Question: <URL>
I am trying to install Oracle Mobile Database Server, when installation reaches "Enter Database Administrator Account Information", i get error as shown in image above (attached).
I am supplying it with SYSTEM username/password for Oracle Database 11g. I can login with that in server i.e. ... /localhost:1158/em/ , Installed Oracle 11g, GlassFish Successfully as per prerequisites for Oracle Mobile server.
Any help would be appreciated.
Regards.
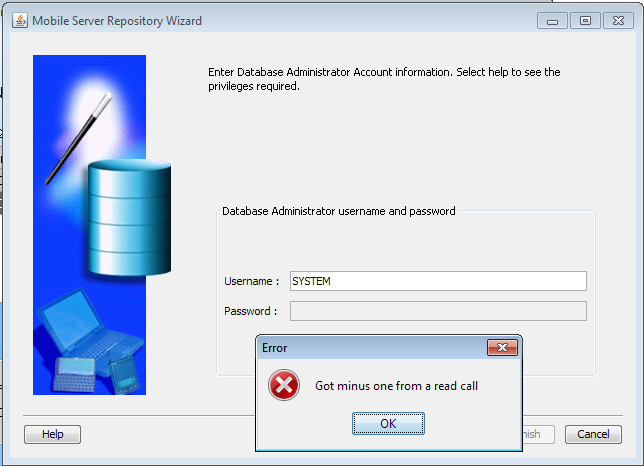
Answer: Installed Oracle Mobile Database server, i gave bad installation connection settings with 11g server.
Note to New DMS Users: Oracle DMS is in extremely early stages, with lack of documentation/community support. Don't use it as yet to develop database driven synchronization applications with any mobile platform.